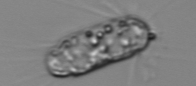
Label: Corethron_hystrix